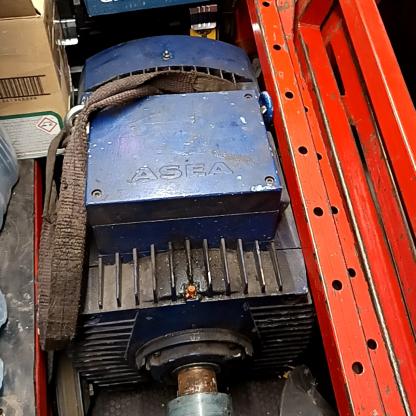
Klasa: inne